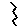
Label: zigzag